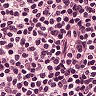
Metastatic tissue present: no